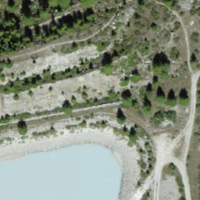
EUNIS habitat code: 31
Species observed at this site:
Leontopodium nivale